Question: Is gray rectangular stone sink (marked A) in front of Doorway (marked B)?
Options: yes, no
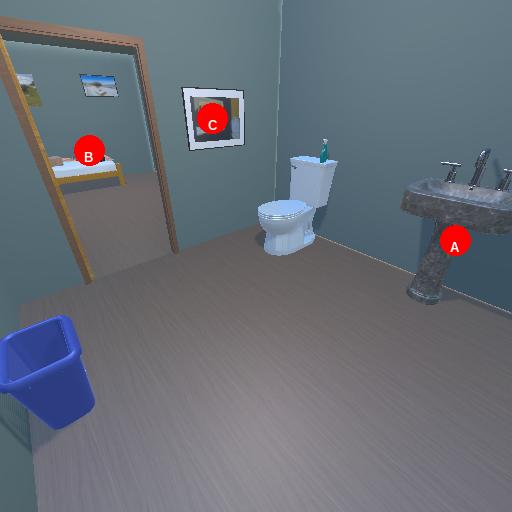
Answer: yes